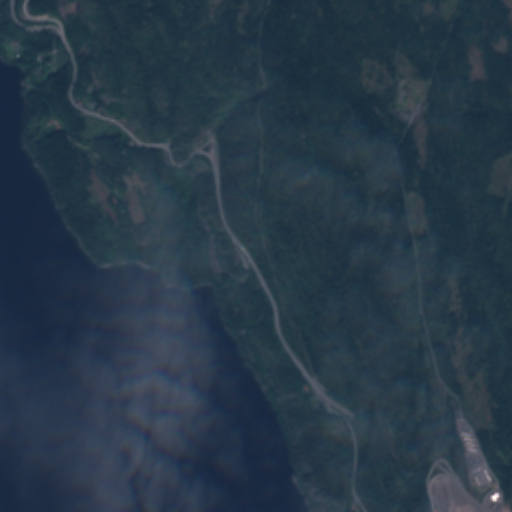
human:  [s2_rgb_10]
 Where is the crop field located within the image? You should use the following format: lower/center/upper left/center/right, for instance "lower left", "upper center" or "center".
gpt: The crop field is located in the upper left of the image.
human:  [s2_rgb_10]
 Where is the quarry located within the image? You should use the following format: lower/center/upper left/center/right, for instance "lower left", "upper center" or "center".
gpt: The quarry is located in the lower right of the image.
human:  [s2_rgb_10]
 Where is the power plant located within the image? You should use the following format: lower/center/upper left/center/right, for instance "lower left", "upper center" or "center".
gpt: There is no power plant in the image.